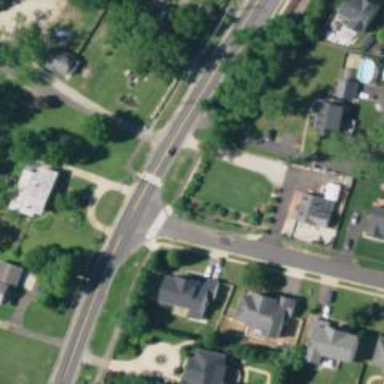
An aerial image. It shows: Marked crossing on the road.